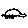
Label: car